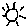
Label: sun